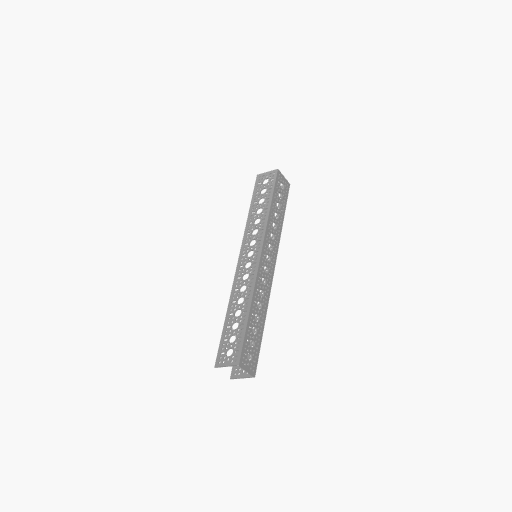
Part: UChannel16H